Interaction volume radius: 10 \u00c5
Interaction volume height: 10 \u00c5
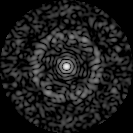
Disorder parameter: 0.8289